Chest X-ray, PA view. Patient: 38 years old, sex F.
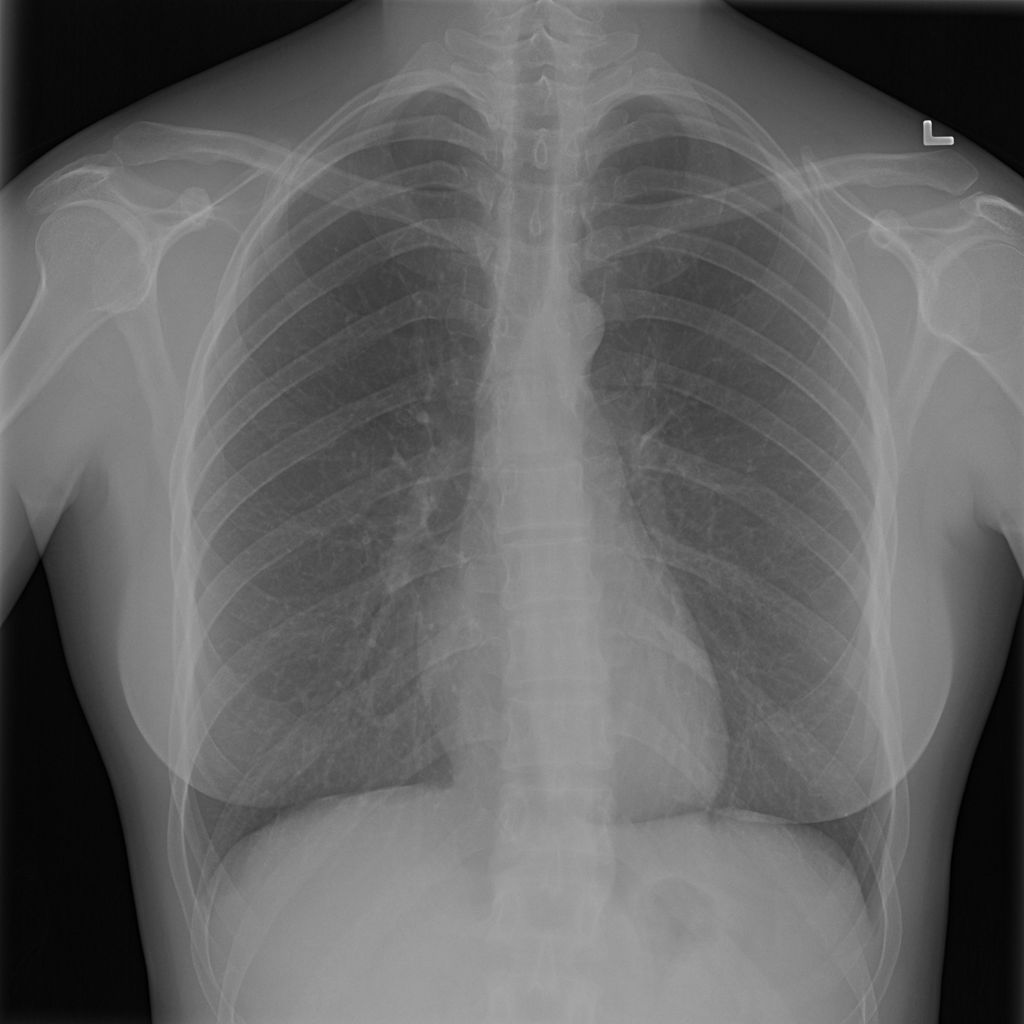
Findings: No Finding